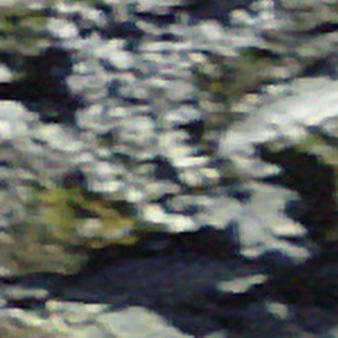
Label: other